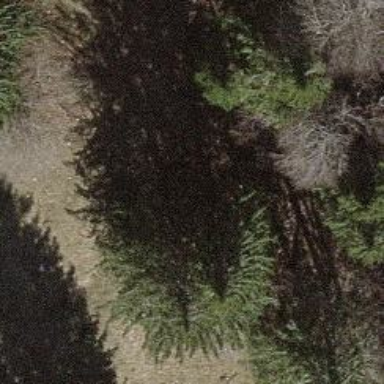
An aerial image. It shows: Broadleaved tree in natural setting.